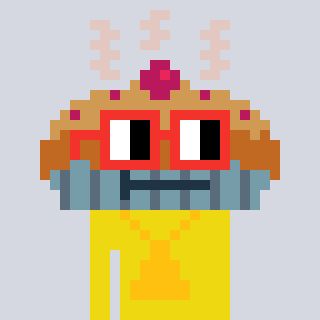
a pixel art character with square red glasses, a pie-shaped head and a yellow-colored body on a cool background